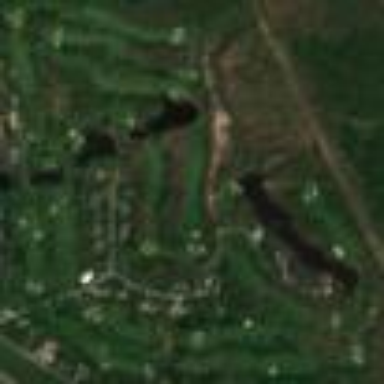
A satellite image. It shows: Golf course.